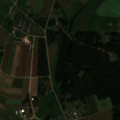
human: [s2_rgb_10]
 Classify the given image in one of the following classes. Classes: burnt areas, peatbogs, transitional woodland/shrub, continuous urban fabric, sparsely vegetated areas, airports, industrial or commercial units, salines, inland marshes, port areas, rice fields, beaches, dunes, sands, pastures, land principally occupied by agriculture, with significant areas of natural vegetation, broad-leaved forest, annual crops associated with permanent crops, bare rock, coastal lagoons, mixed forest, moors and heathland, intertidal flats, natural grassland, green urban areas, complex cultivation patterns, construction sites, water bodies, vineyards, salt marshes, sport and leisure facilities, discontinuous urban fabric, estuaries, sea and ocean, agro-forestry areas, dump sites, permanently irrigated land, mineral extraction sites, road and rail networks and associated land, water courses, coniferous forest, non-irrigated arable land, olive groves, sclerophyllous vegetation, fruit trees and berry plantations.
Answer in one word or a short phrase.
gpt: discontinuous urban fabric, non-irrigated arable land, pastures, complex cultivation patterns, land principally occupied by agriculture, with significant areas of natural vegetation, coniferous forest